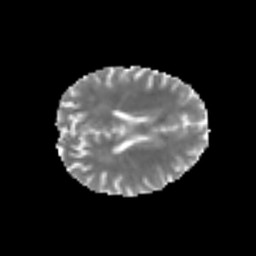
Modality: MD
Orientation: axial
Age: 25
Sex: male
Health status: healthy